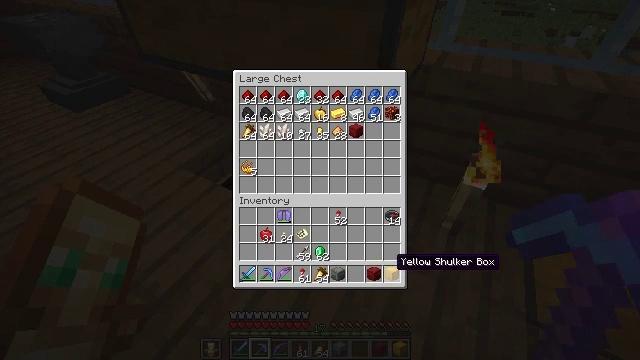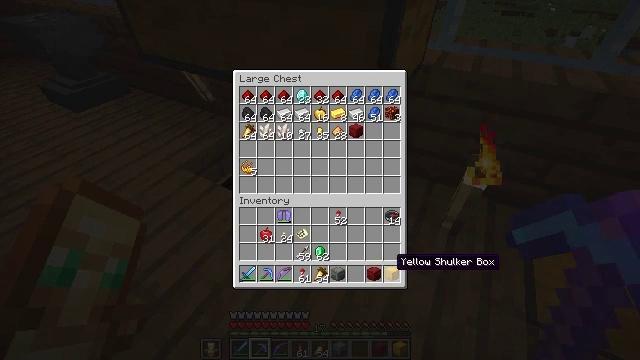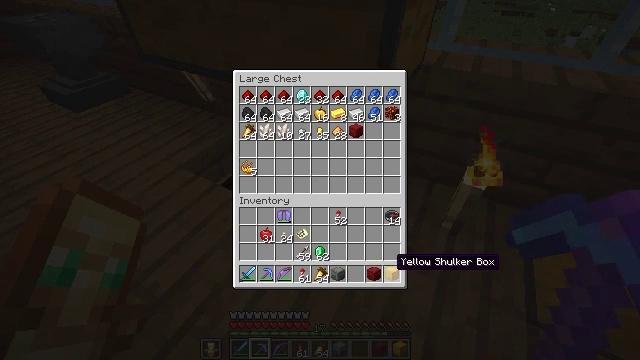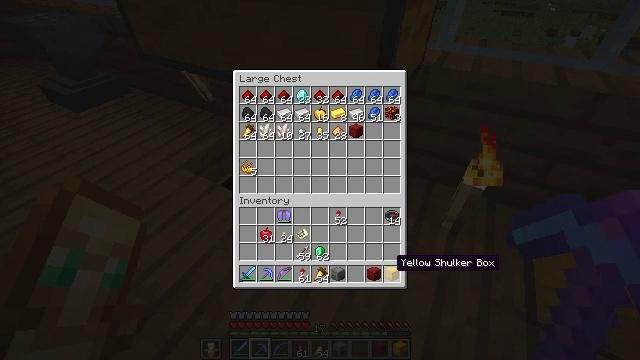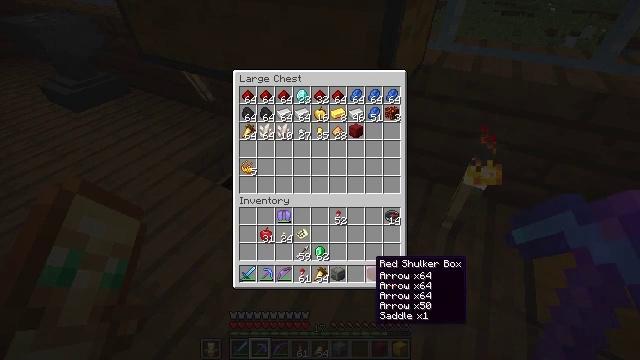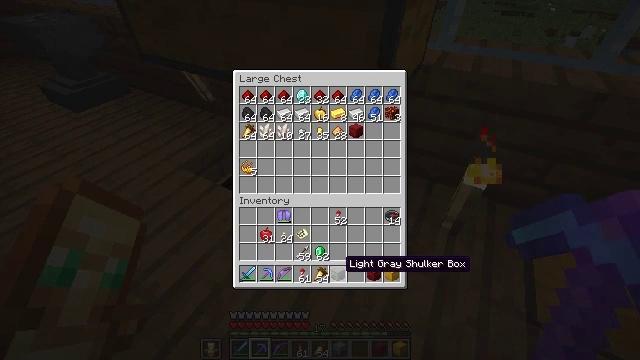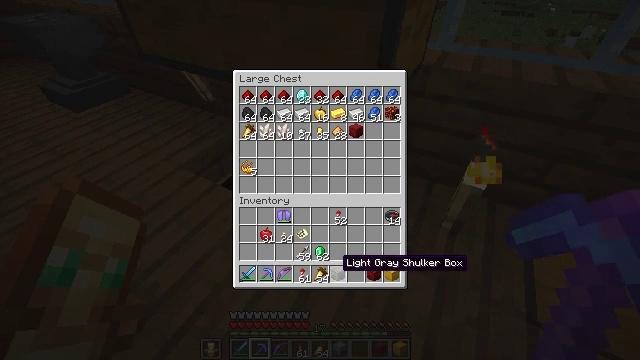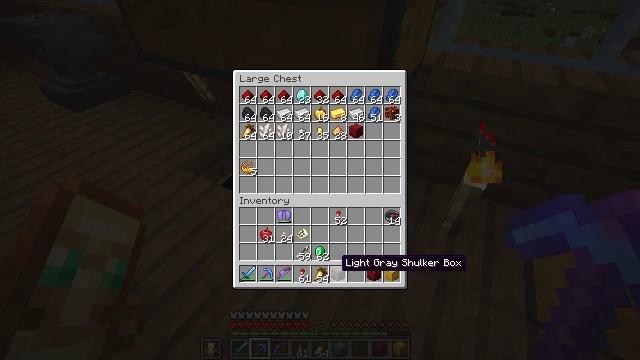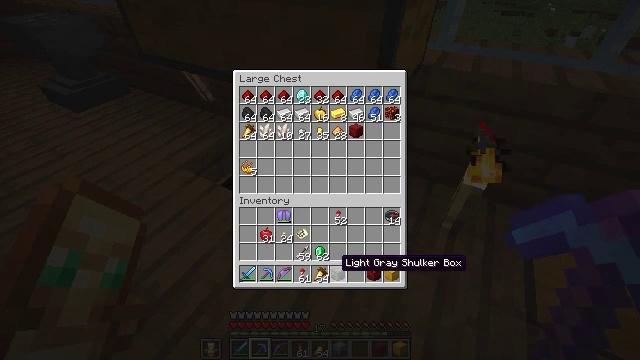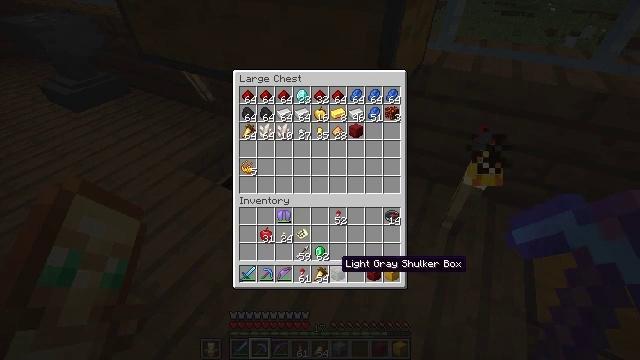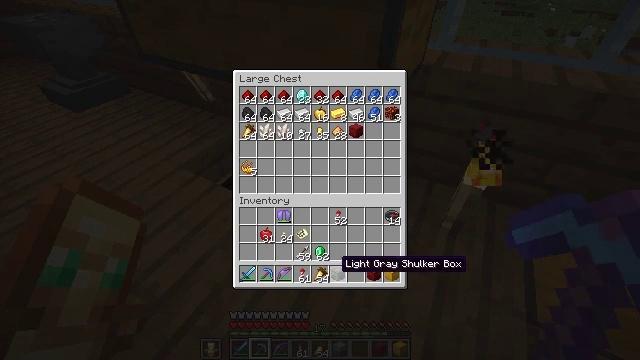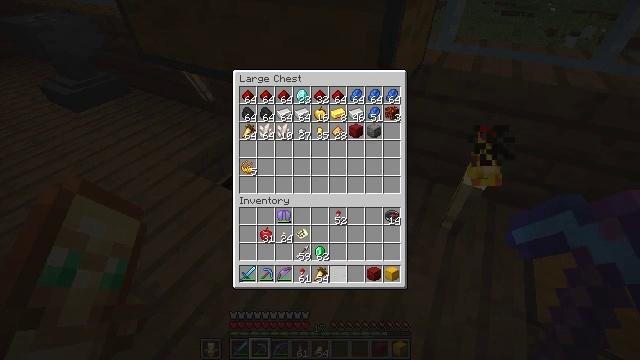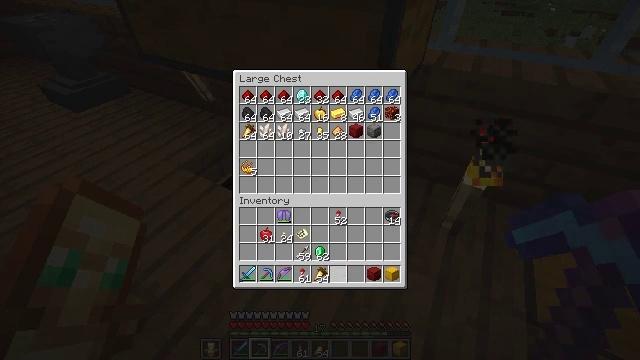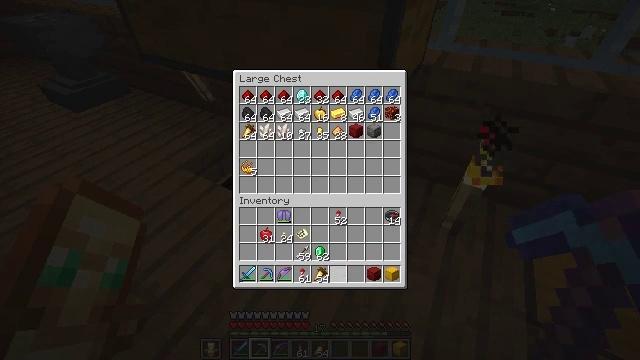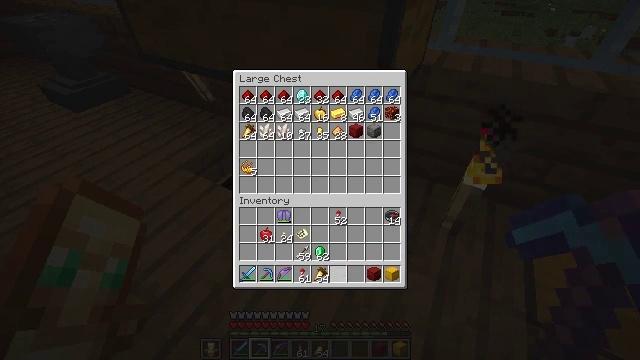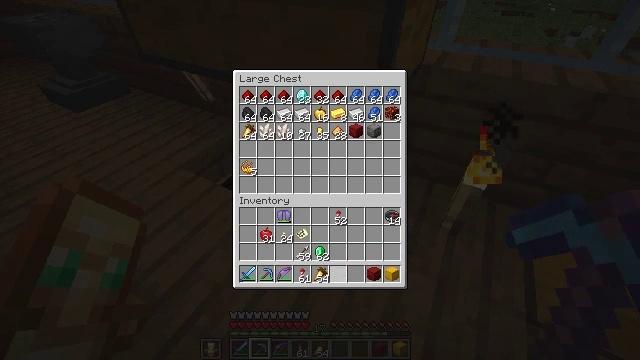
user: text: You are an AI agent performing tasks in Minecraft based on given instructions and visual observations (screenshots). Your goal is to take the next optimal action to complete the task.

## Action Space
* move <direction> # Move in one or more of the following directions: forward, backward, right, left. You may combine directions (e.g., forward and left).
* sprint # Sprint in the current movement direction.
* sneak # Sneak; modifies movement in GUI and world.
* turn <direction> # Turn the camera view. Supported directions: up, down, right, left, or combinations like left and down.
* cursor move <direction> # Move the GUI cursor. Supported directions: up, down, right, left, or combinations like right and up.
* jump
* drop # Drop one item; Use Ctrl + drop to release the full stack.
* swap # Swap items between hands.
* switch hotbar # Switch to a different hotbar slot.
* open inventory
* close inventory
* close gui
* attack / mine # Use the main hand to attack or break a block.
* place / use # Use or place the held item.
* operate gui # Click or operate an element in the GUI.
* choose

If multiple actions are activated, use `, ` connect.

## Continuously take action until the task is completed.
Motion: motion action
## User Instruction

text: Combine paper and wooden planks to get a cartography table.
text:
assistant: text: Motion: sneak
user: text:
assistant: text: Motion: sneak
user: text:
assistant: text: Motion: sneak
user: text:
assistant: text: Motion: sneak, cursor move left
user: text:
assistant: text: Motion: sneak, cursor move left
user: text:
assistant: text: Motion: sneak
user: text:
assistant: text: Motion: sneak
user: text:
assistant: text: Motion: sneak
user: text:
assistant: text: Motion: sneak
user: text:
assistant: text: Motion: sneak
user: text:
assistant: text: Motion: sneak, operate gui
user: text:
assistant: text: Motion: sneak, operate gui
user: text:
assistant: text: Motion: sneak, operate gui
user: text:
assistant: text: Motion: sneak
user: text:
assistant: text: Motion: sneak
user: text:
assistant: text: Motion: sneak, cursor move right
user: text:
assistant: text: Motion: sneak, cursor move right and up
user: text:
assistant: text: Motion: sneak
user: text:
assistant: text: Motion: sneak, cursor move right and down
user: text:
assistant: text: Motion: no_op
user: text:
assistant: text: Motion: no_op
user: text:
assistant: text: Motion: no_op
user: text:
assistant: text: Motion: no_op
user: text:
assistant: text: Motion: no_op
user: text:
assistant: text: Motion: no_op
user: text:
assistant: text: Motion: no_op
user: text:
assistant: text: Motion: no_op
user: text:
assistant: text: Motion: no_op
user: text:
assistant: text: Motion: no_op
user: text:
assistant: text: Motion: no_op